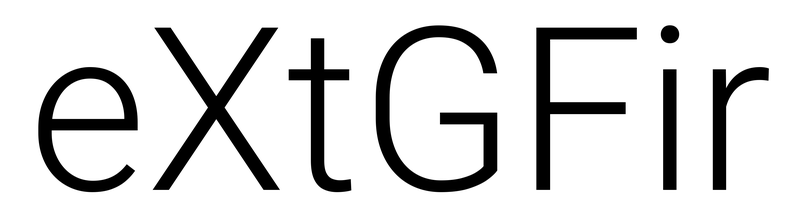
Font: Roboto_Light